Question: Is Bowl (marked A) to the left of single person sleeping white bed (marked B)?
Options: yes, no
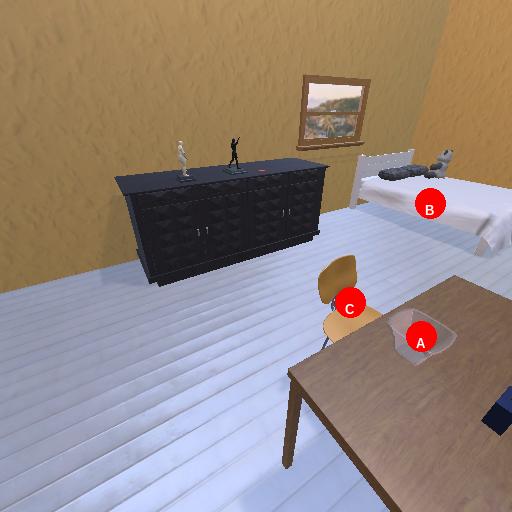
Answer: yes